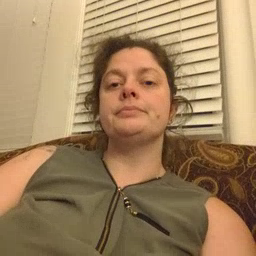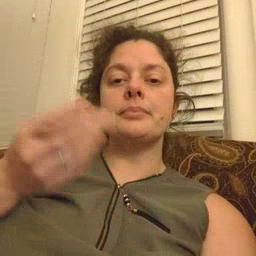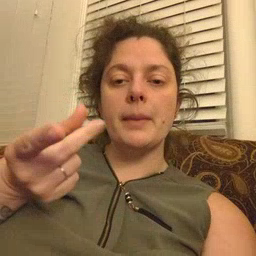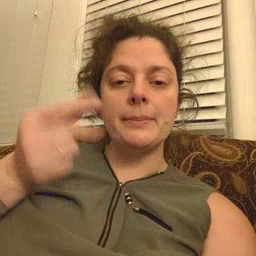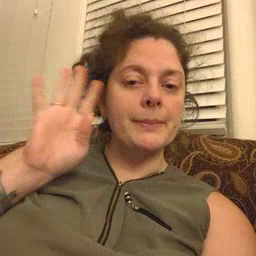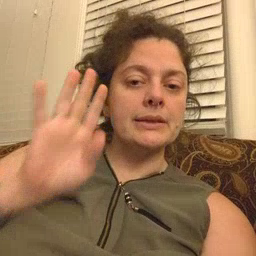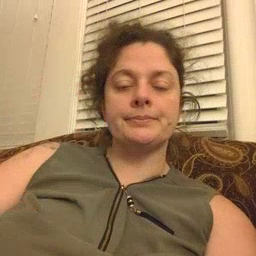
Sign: puppy